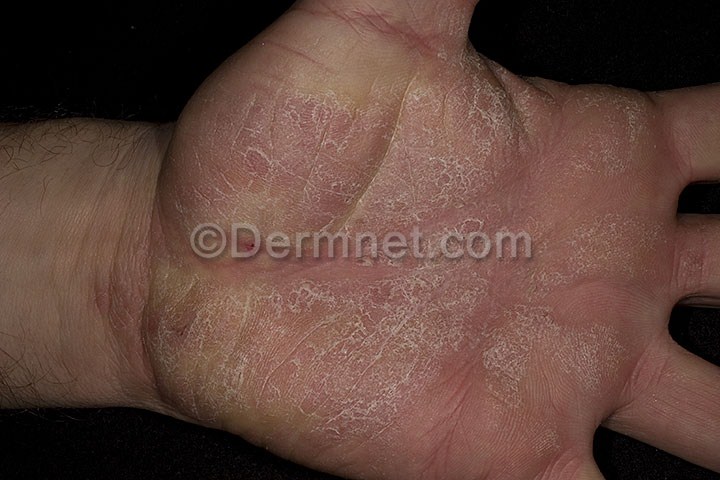
Disease: Psoriasis pictures Lichen Planus and related diseases